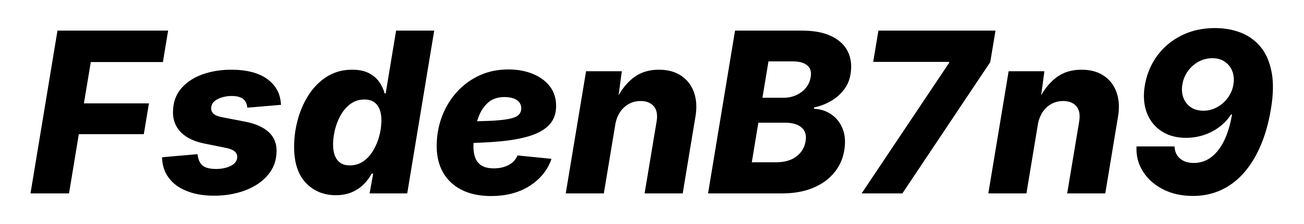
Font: Inter-Italic_ExtraBold_Italic